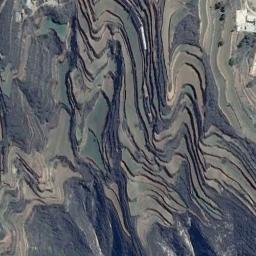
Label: terrace